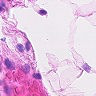
Metastatic tissue present: no